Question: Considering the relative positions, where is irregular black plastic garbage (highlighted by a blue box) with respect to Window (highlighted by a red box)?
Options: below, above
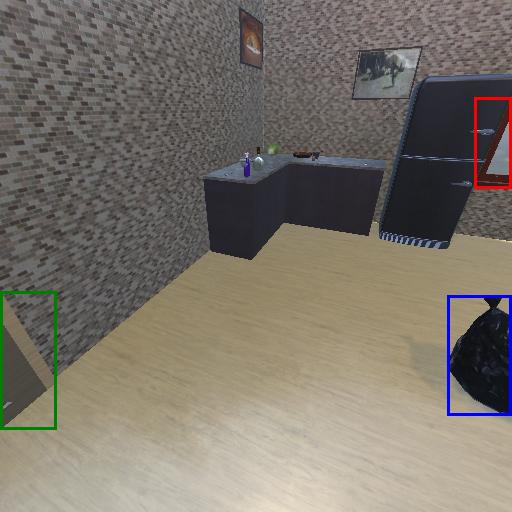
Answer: below